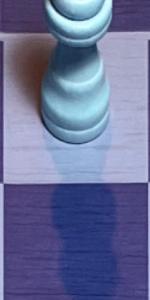
Label: Empty